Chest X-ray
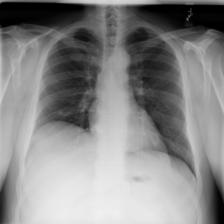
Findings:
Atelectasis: negative
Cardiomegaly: negative
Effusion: negative
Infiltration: negative
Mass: negative
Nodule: negative
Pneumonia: negative
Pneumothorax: negative
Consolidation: negative
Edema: negative
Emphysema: negative
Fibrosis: negative
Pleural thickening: negative
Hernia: negative